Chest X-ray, AP view. Patient: 45 years old, sex F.
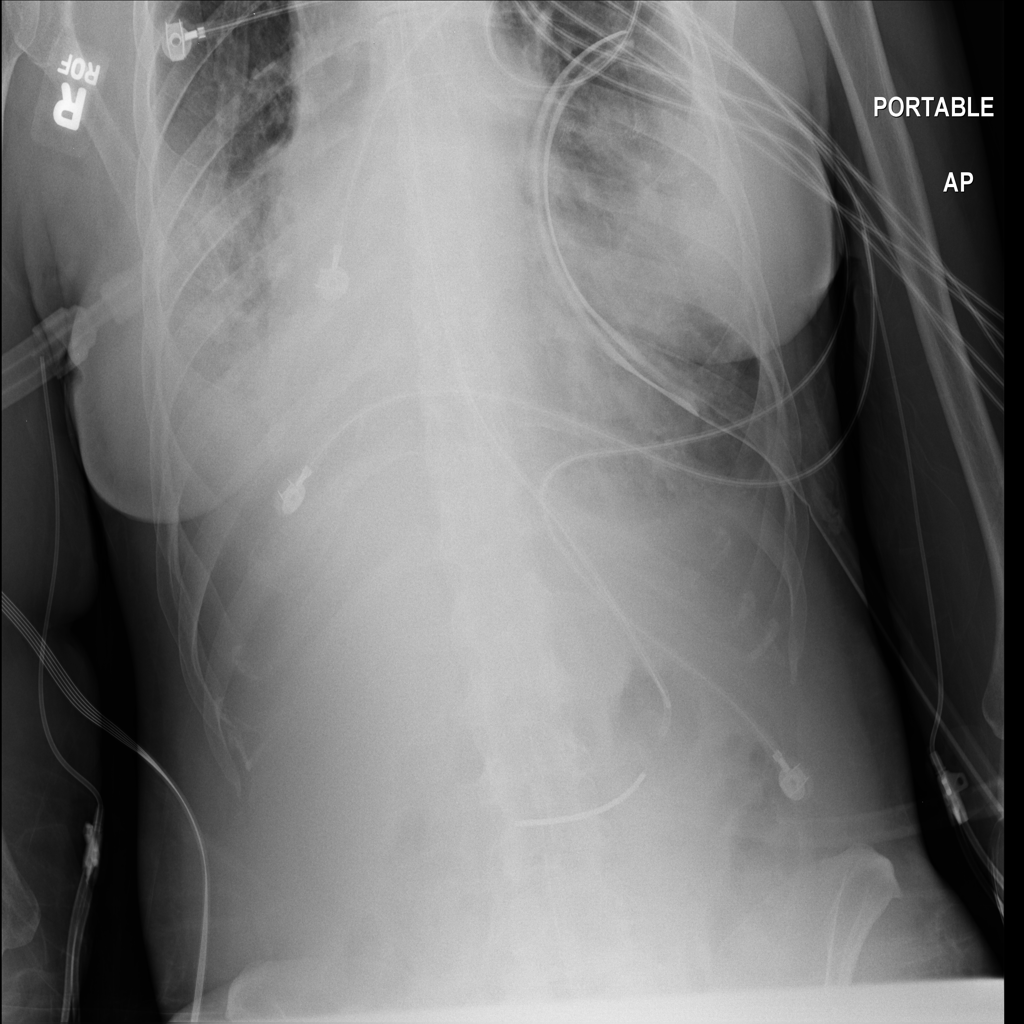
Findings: Effusion, Infiltration